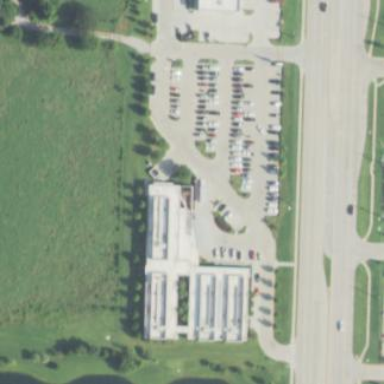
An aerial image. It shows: Clinic building offering healthcare services.